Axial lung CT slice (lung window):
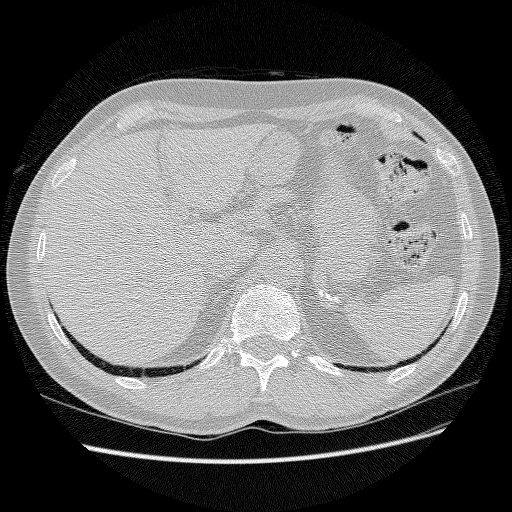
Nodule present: no